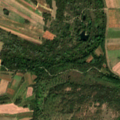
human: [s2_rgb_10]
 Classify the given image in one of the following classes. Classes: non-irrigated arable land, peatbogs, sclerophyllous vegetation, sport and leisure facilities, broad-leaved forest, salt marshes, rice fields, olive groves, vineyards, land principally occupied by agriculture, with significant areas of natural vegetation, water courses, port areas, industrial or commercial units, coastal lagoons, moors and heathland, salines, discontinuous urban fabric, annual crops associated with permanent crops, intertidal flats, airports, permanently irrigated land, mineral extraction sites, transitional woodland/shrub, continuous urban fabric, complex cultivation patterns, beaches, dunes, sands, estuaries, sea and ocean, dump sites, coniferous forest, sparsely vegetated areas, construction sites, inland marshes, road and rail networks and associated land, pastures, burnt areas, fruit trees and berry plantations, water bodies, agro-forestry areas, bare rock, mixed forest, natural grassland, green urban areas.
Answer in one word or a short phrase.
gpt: non-irrigated arable land, land principally occupied by agriculture, with significant areas of natural vegetation, broad-leaved forest, transitional woodland/shrub